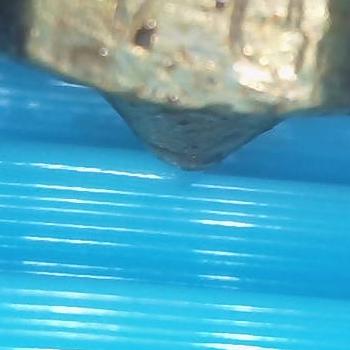
Flow rate: 283%